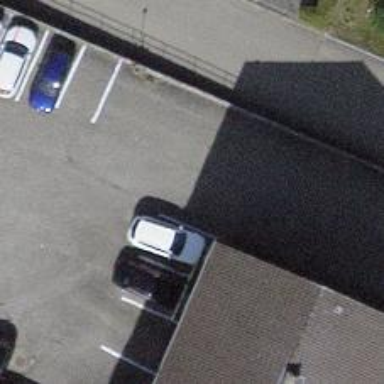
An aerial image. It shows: Parking aisle designated as service road.